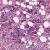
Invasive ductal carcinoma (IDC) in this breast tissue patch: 1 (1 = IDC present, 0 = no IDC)